Field crop: maize
Growth stage: 2
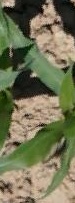
Species: maize